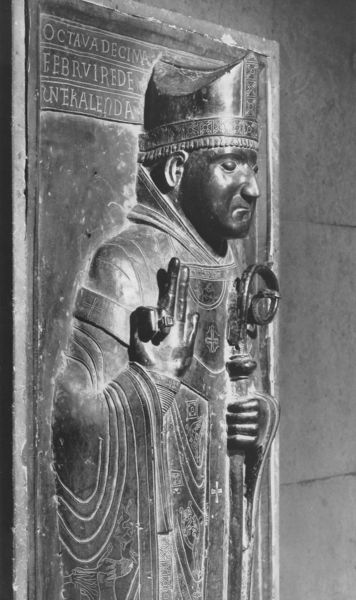
Titel: Grabplatte des Erzbischofs Friedrich von Wettin (gest. 1152)
Standort: Magdeburg, Dom (EU - D - Sachsen-Anhalt)
Schlagwörter: bildnis, kirche, relief, stab, bischof, metall, bronze, dom, kathedrale, sarg, grab, mitra, hirtenstab, krypta, sarkophag, grabplatte, krummstab, garbmal